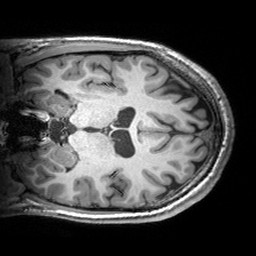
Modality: T1w
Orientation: coronal
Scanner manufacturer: siemens
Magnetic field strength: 3 T
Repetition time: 2.53 s
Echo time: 0.00299 s